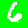
Digit: 6